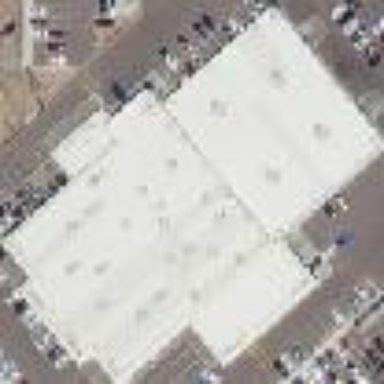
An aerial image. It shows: Building housing car shop.